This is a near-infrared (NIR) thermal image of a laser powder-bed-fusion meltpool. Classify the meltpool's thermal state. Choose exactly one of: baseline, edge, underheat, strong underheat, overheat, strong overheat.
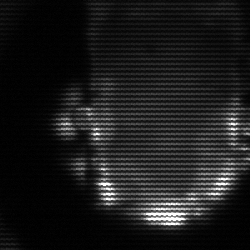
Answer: baseline